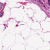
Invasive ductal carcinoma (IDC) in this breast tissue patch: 0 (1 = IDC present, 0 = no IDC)